Chest X-ray. View position: PA
Patient age: 51
Patient sex: F
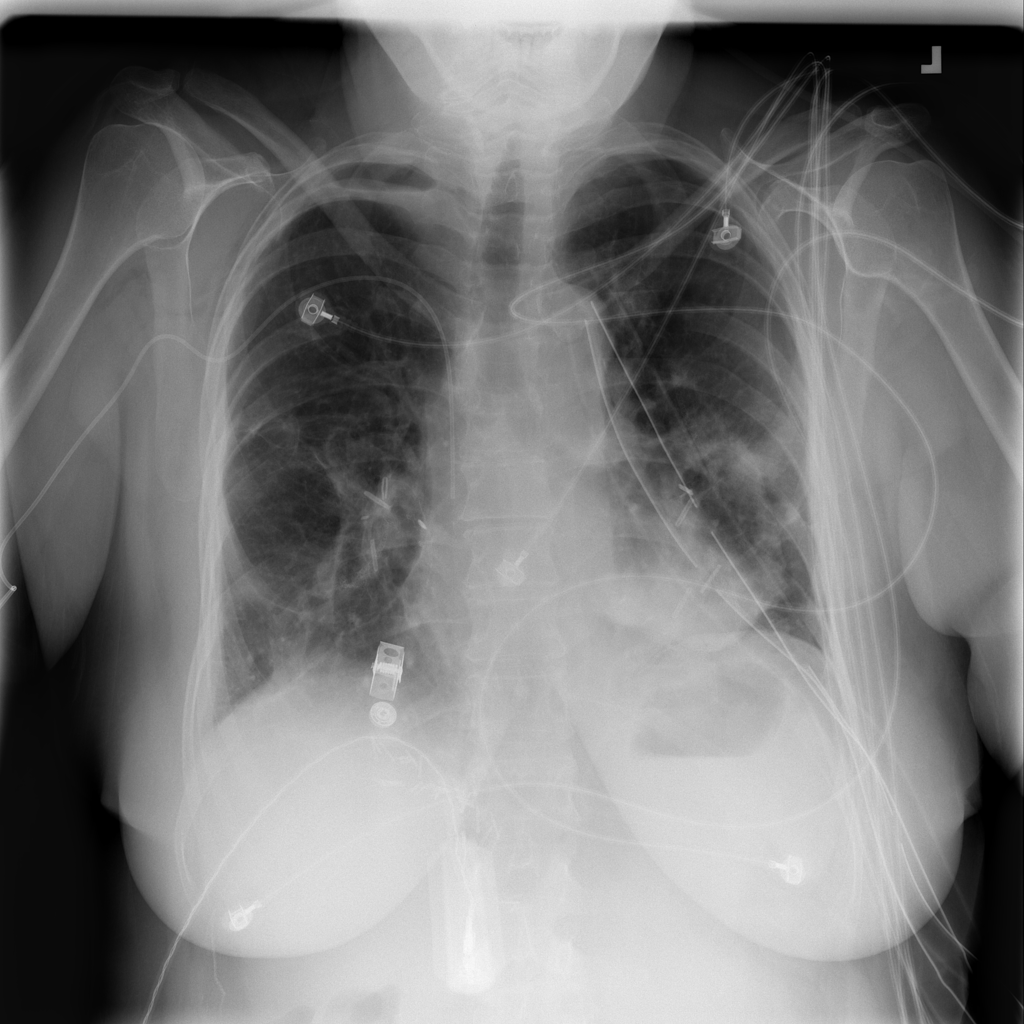
Finding: Pneumothorax